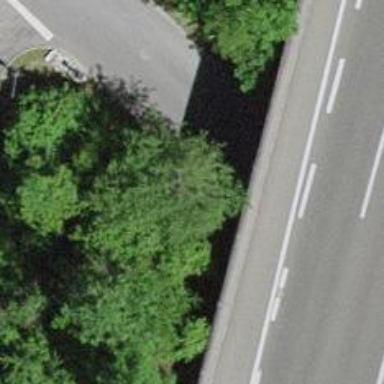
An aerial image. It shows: Residential road with asphalt surface going through tunnel.